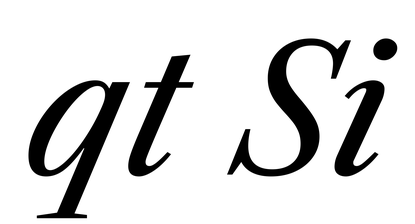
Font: LibreCaslonText-Italic_Italic